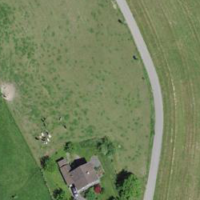
EUNIS habitat code: 24
Species observed at this site:
Cornus sanguinea